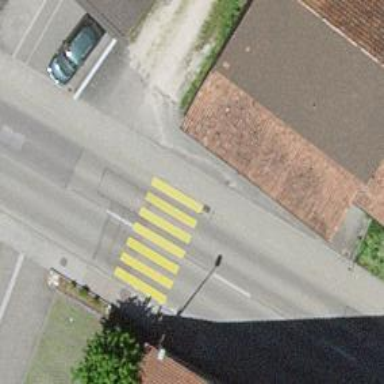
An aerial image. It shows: Marked road crossing.